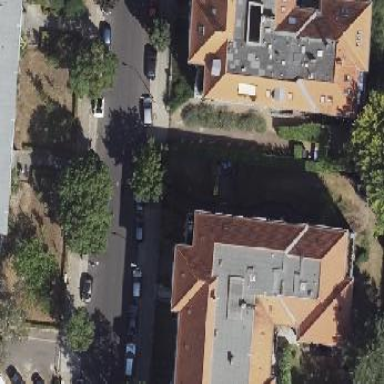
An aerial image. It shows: Building with apartments featuring unique double saltbox roof shape.